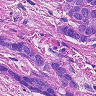
Metastatic tissue present: yes